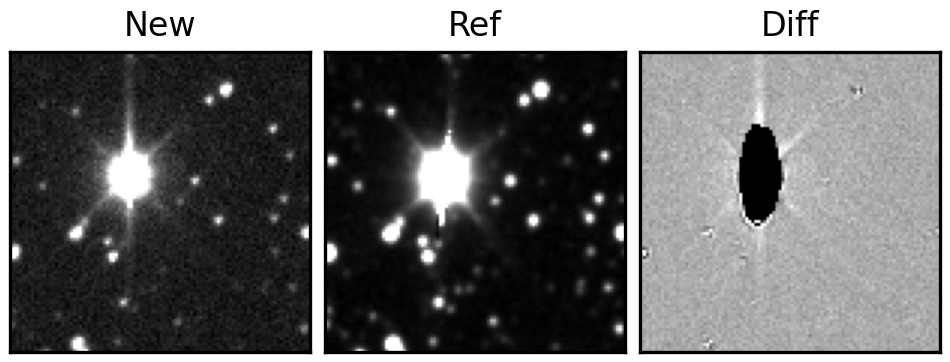
Label: bogus